Field crop: tomato
Growth stage: 1
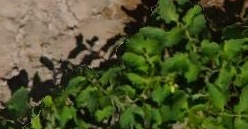
Species: tomato